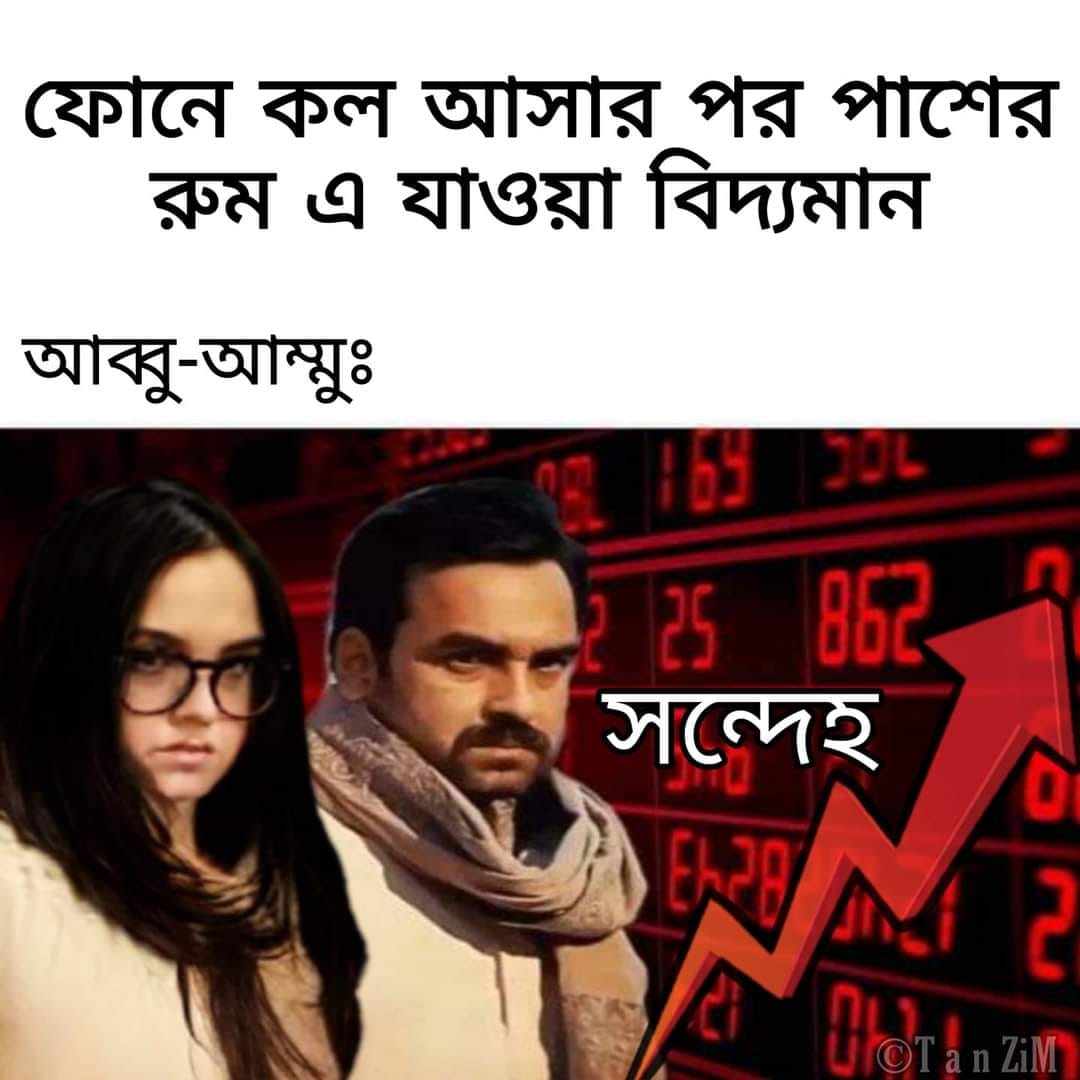
Text: ফোনে কল আসার পর পাশের রুম এ যাওয়া বিদ্যমান আব্বু-আম্মু: সন্দেহ
Label: Non Hate